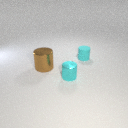
small cyan metal cylinder in front of large brown metal cylinder